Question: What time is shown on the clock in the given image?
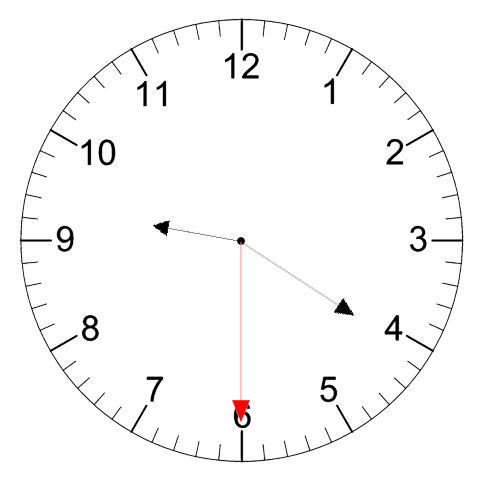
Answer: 09:20:30